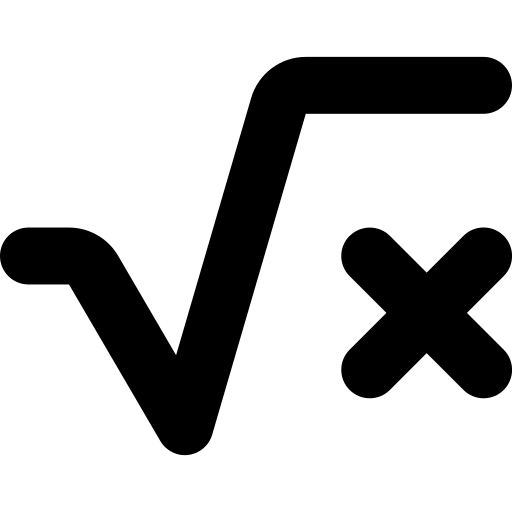
Tags: icon, FontAwesome, fa-icon, solid, square, root, variable